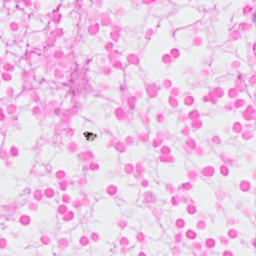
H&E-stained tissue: Breast